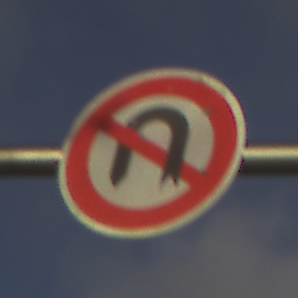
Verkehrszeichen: VerbotWenden
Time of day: SunriseSunset
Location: Outdoor (Nature)
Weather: PartlyCloudy
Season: NotSpecified
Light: Natural